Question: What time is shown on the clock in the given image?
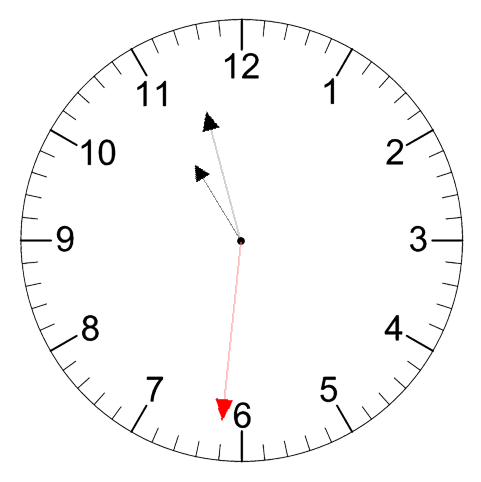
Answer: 10:57:31